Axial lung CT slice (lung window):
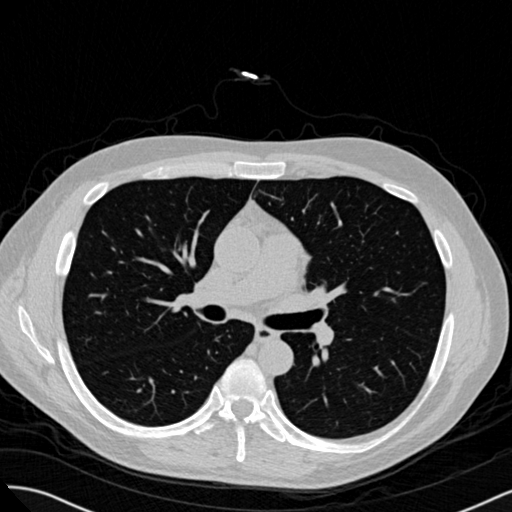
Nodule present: no